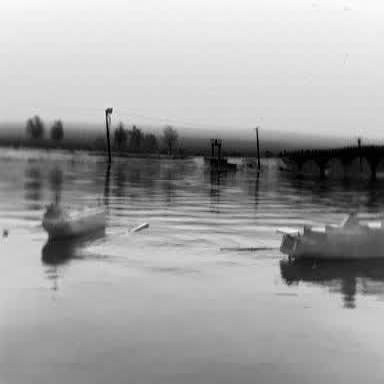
There are two objects shown in the infrared image, including a liner, and a container_ship.